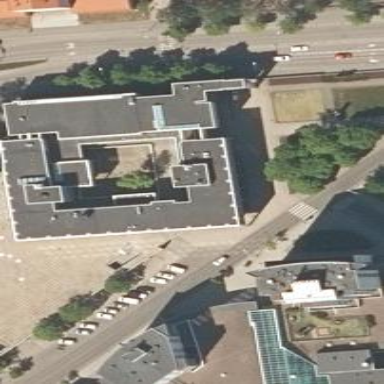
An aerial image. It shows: Public townhall with flat roof in dimgrey color.